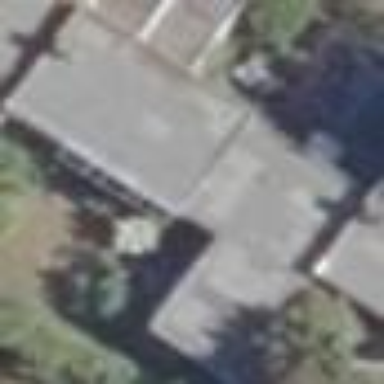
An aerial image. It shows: House with flat roof.